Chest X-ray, AP view. Patient: 82 years old, sex F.
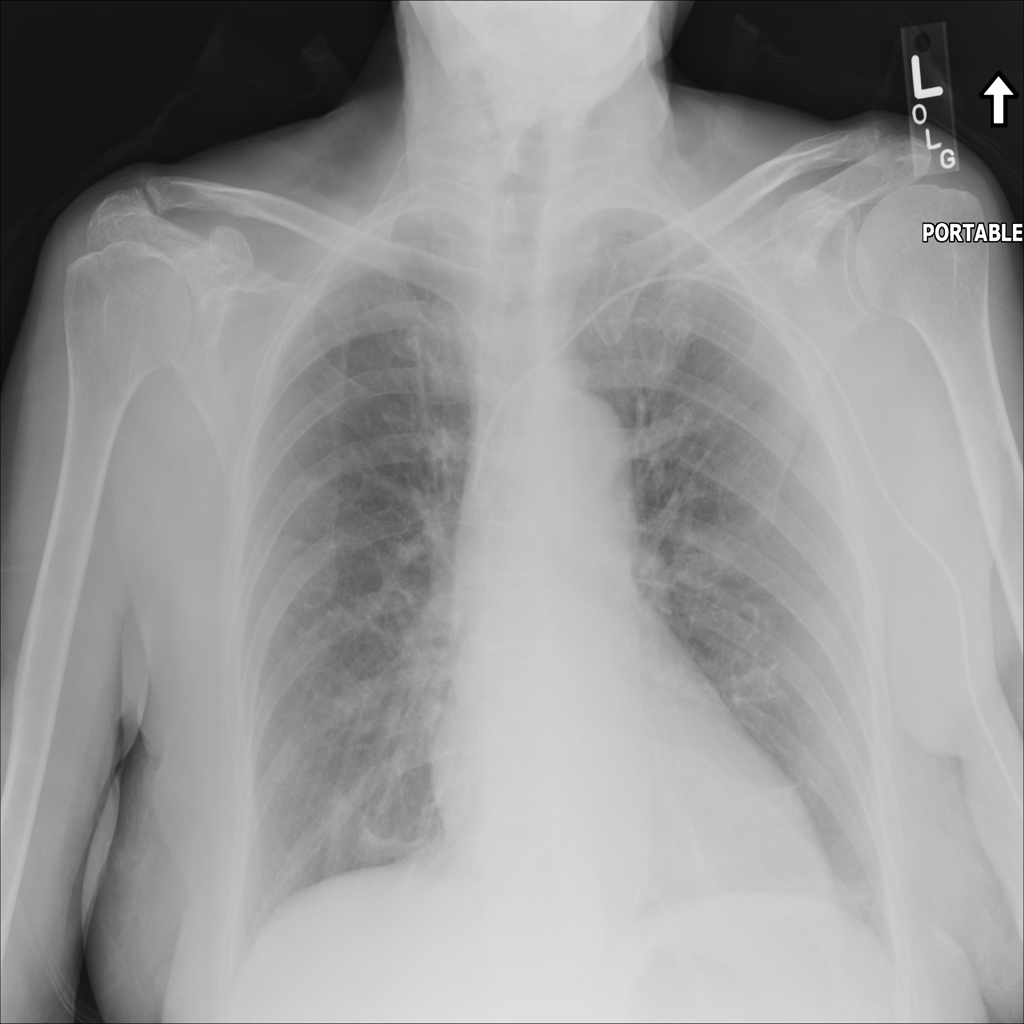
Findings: Atelectasis, Infiltration